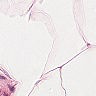
Metastatic tissue present: no